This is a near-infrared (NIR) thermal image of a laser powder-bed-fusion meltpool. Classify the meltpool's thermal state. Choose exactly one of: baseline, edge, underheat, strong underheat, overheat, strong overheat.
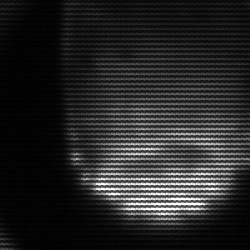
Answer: edge